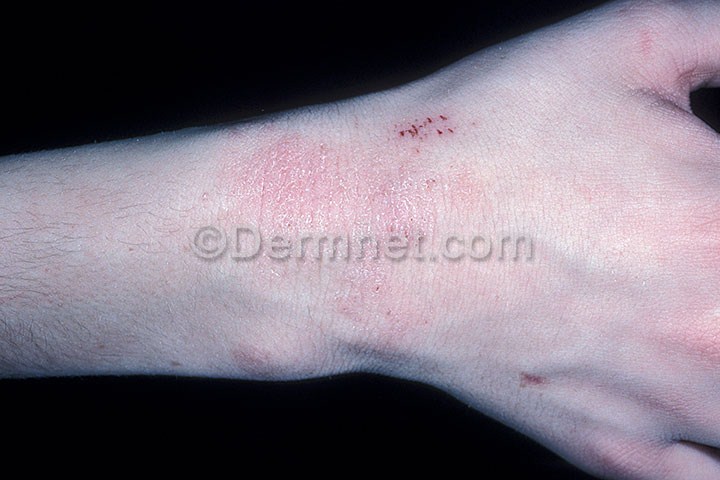
Disease: Atopic Dermatitis Photos